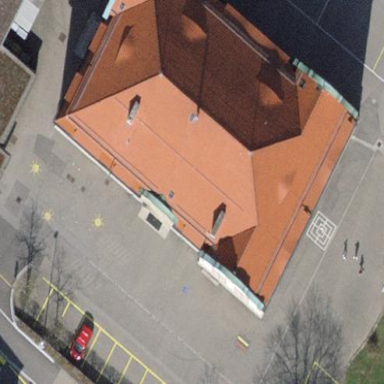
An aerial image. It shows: School building.